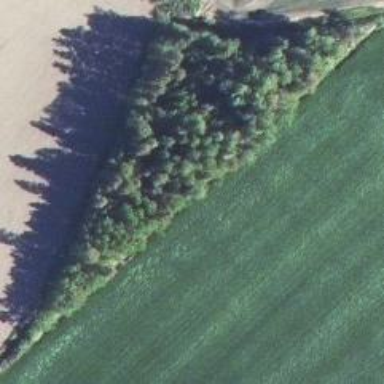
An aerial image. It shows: Beautiful woodland area.